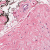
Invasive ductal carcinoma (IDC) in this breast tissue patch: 0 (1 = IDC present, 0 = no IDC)